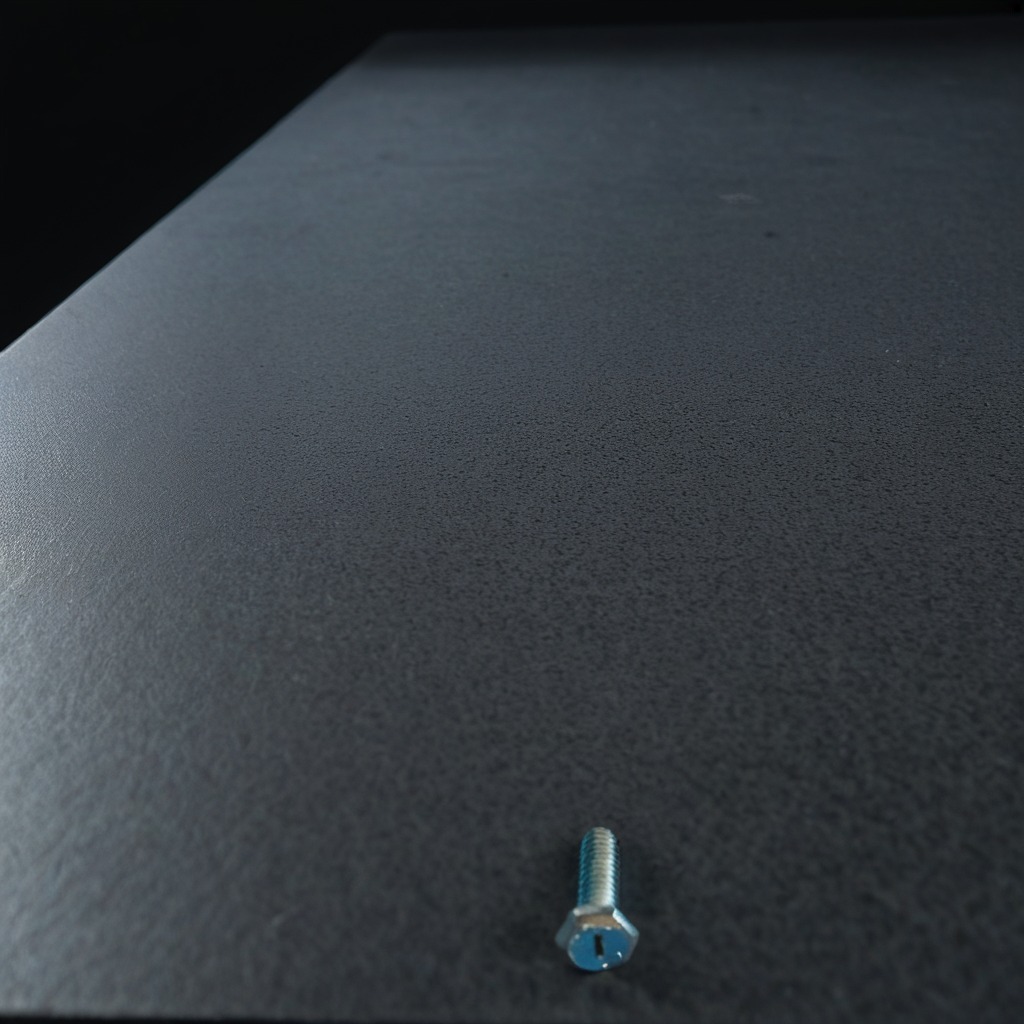
A metal screw is lying on a clean granite table inside a workshop at night.